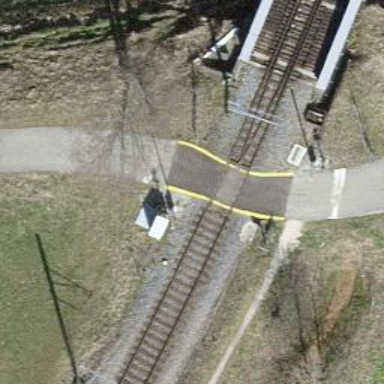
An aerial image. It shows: Level crossing with barrier for the railway.